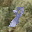
Label: 8